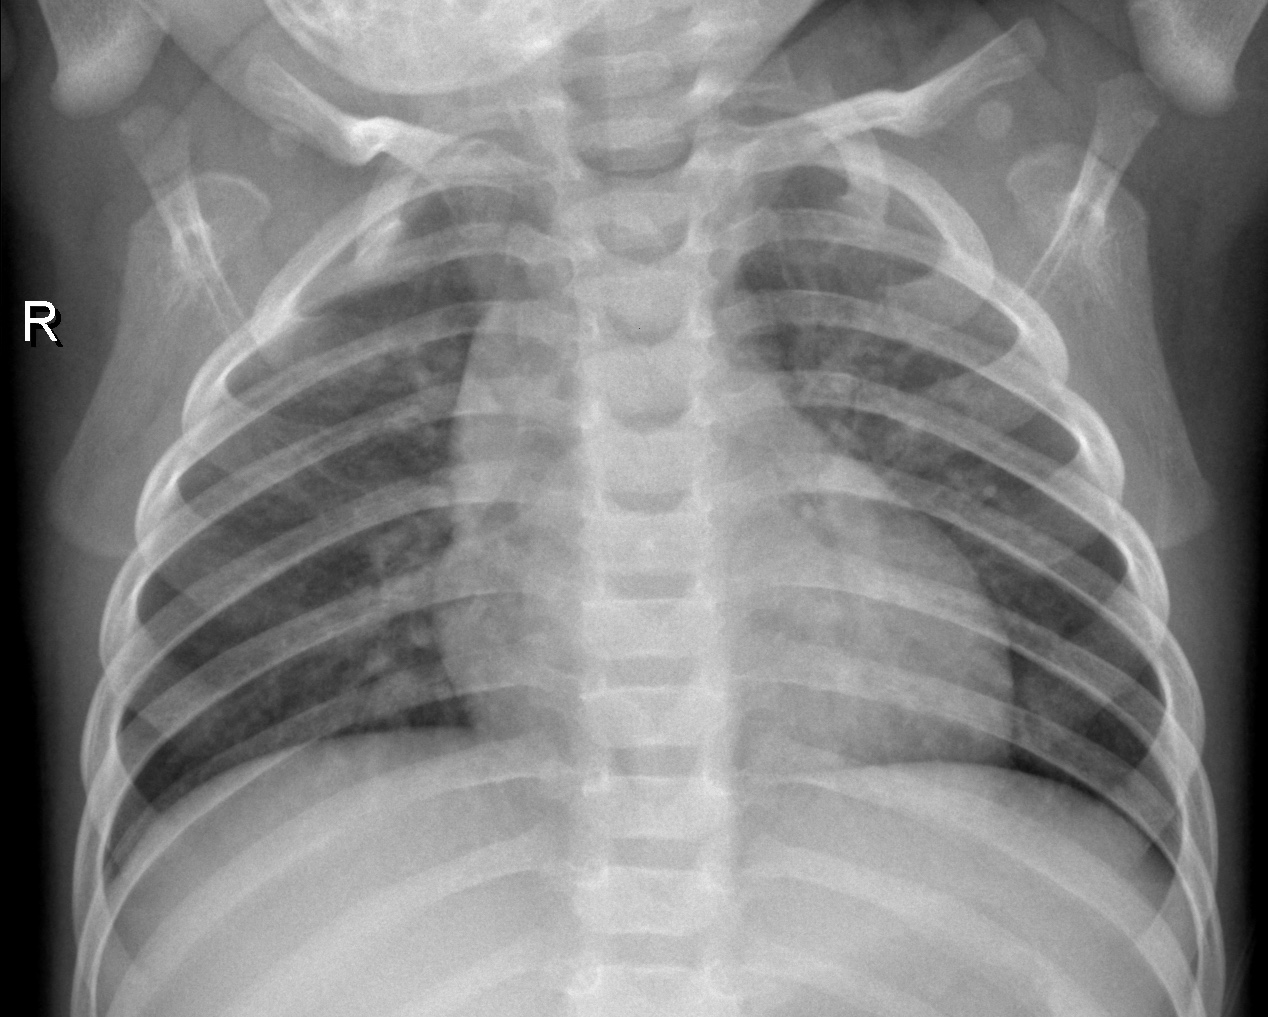
Diagnosis: NORMAL